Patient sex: F
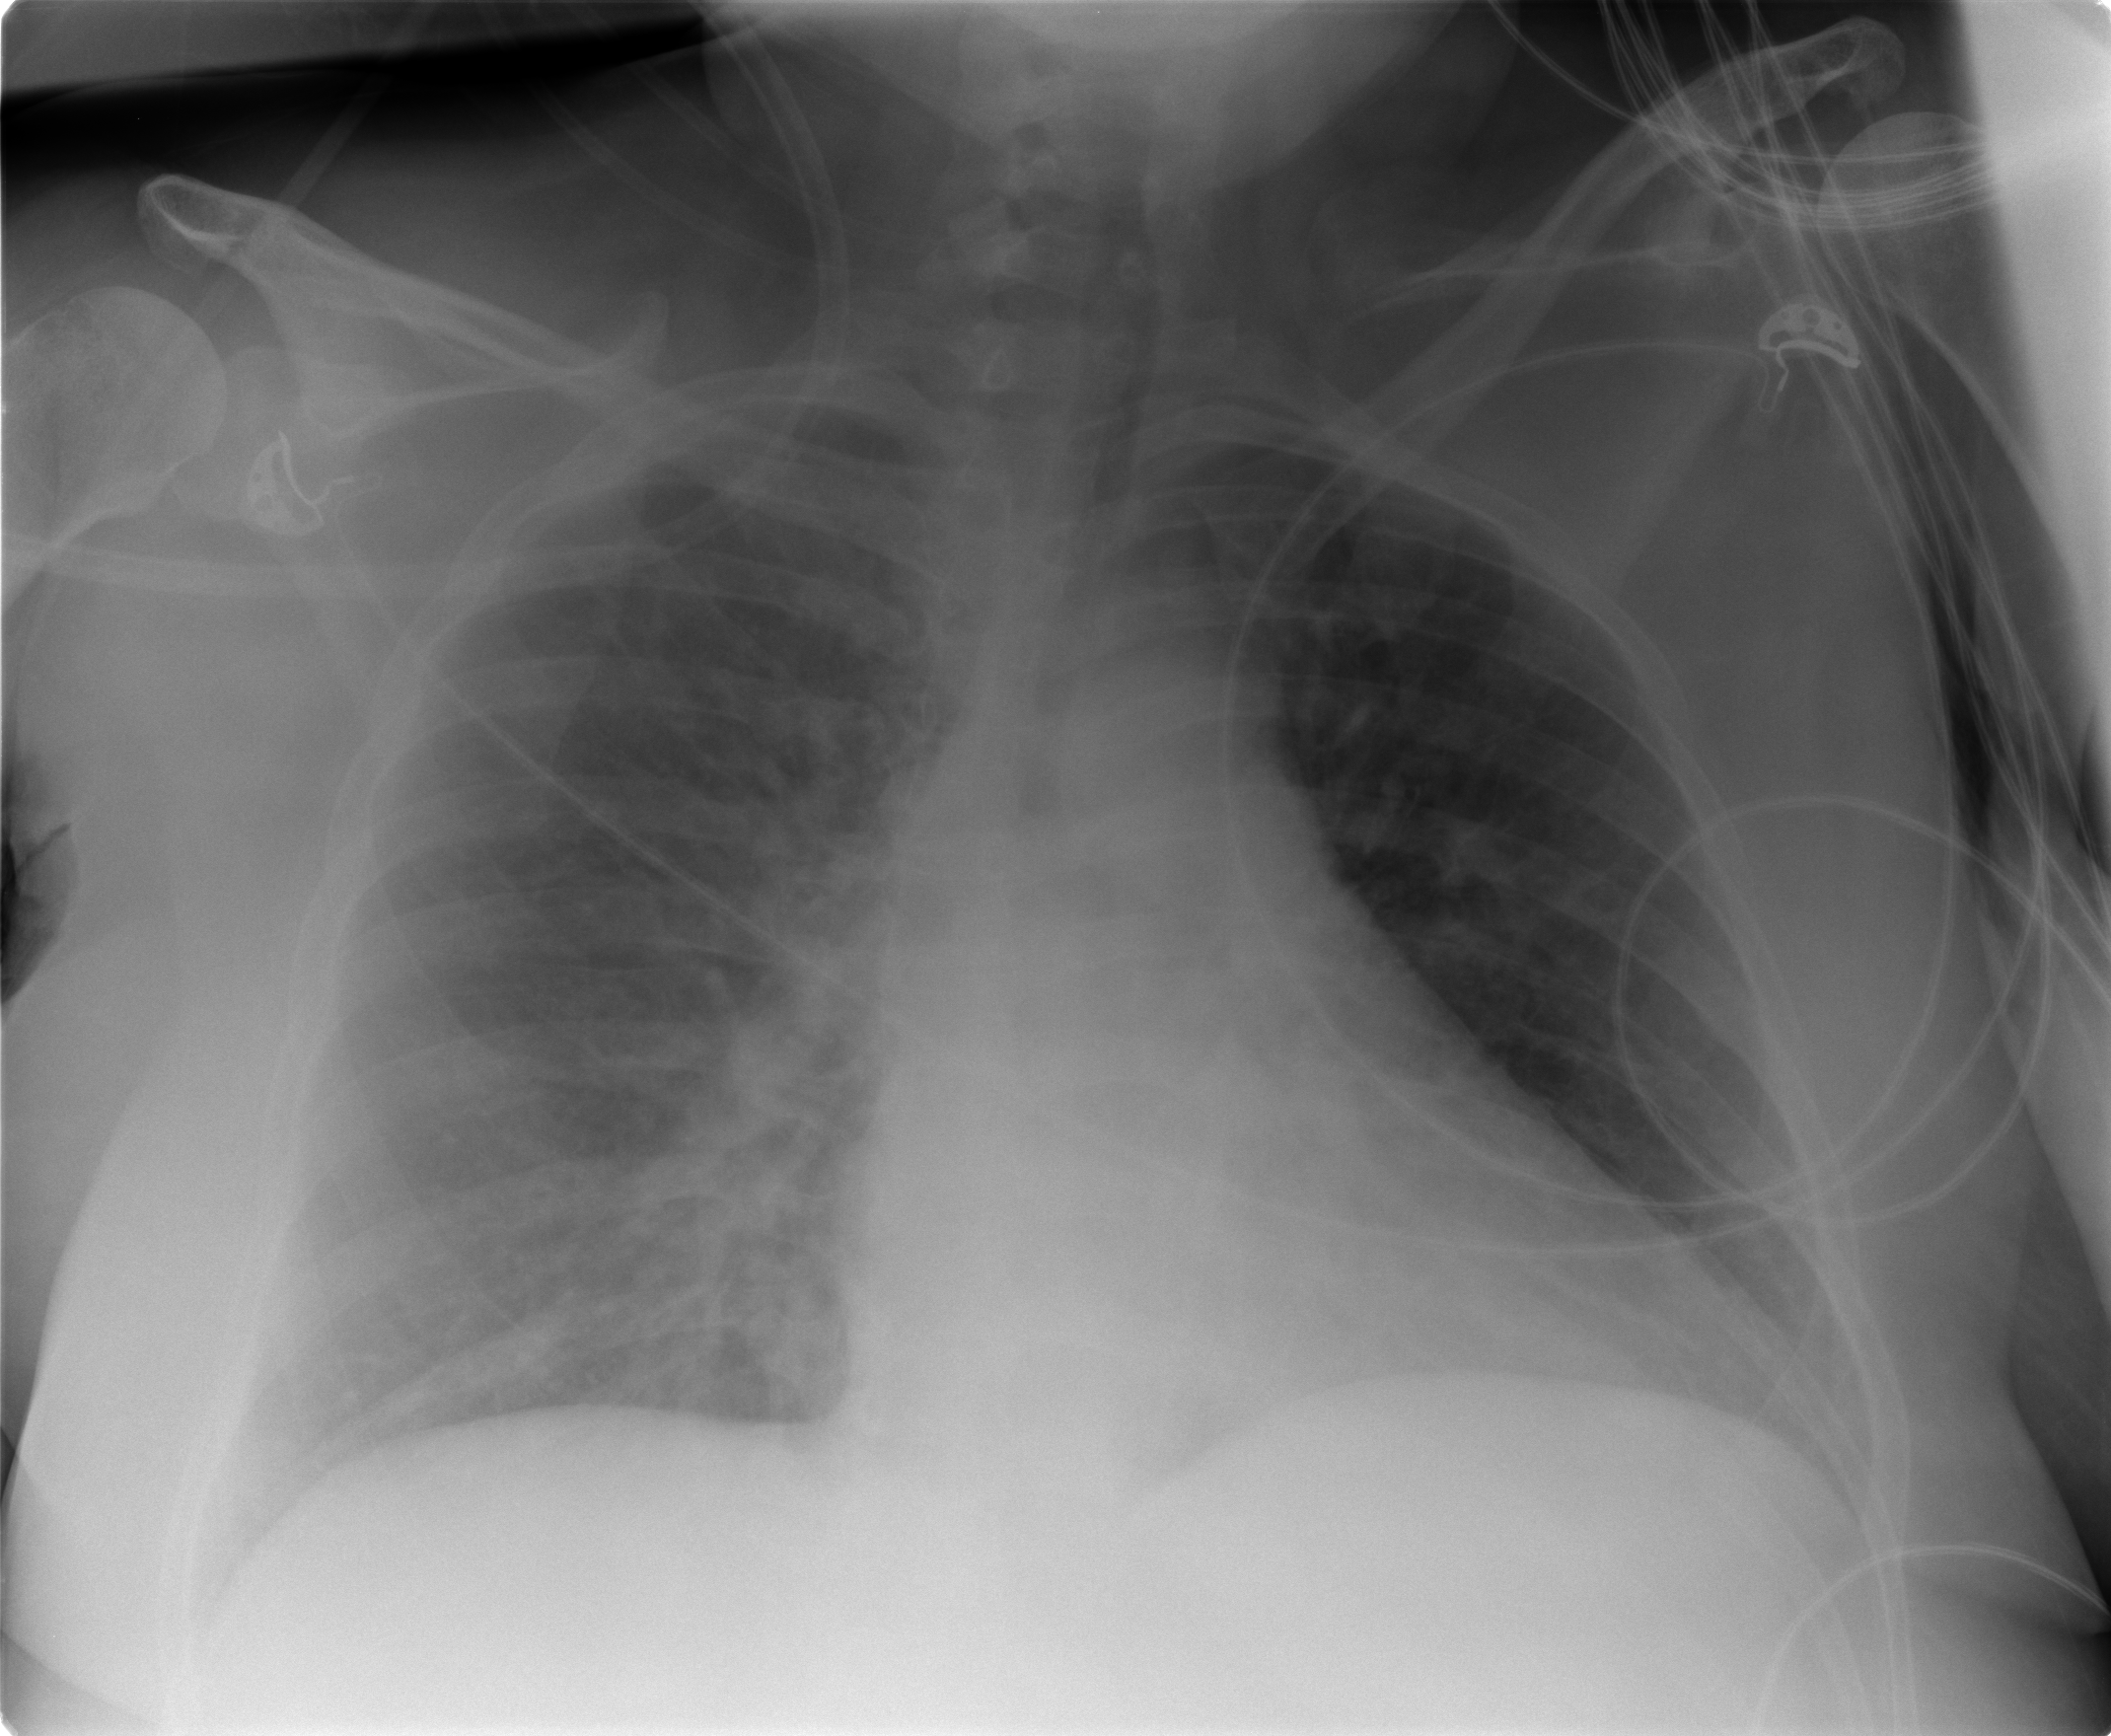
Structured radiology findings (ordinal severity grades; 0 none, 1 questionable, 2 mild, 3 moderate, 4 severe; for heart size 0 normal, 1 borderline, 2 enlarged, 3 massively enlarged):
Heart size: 0
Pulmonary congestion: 3
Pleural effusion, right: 0
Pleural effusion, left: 0
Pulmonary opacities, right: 3
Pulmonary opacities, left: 2
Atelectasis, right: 0
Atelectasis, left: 0